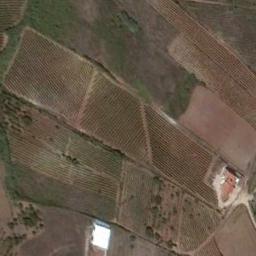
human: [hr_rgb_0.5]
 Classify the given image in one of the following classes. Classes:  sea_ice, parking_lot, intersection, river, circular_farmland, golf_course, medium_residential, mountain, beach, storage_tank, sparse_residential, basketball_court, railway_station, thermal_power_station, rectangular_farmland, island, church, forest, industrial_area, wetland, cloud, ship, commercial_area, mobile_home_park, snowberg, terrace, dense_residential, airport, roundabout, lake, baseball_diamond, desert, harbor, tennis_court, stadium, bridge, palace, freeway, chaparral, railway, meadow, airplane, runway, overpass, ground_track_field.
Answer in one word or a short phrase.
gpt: terrace